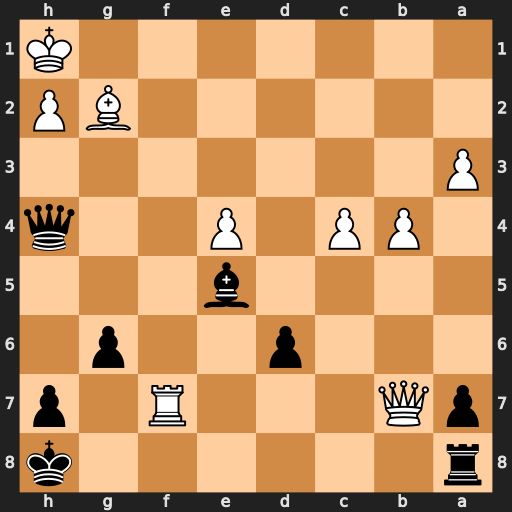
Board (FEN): r6k/pQ3R1p/3p2p1/4b3/1PP1P2q/P7/6BP/7K
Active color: b
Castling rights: -
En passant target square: -
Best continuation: Qxh2#